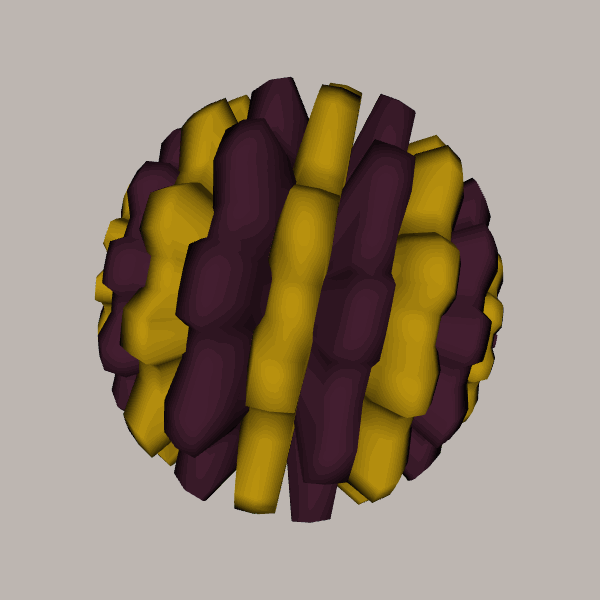
Background: light